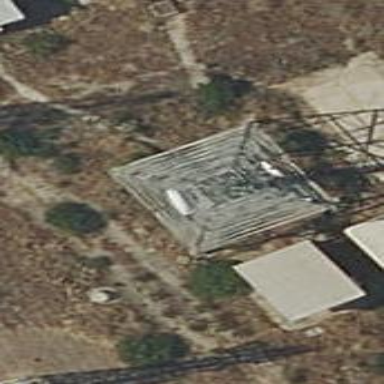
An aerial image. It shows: Communication tower.